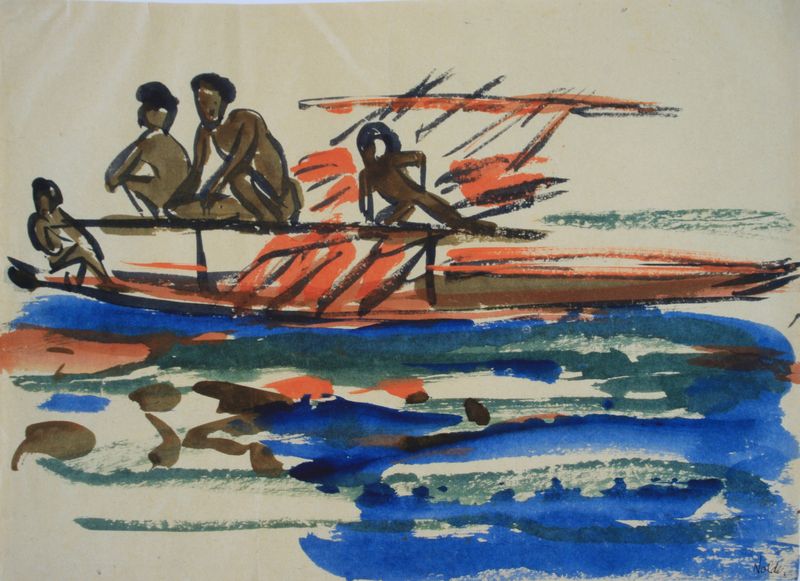
Titel: Boot mit Eingeborenen
Künstler: Emil Nolde
Standort: Seebüll
Institution: Nolde Stiftung
Schlagwörter: blau, gemälde, mann, meer, nackt, wasser, weiß, akte, aquarell, fluss, grün, menschen, ocker, see, sitzen, bewegung, braun, köpfe, männer, orange, schwarz, skizze, türkis, rot, beige, arme, öl, gewässer, boot, boote, ruder, segel, wellen, papier, umrisse, studie, afrika, flächen, farbe, linien, figuren, ausleger, exotisch, striche, ozean, neger, schwarze, kanu, hocken, konturen, entwurf, afrikaner, fahrt, skitze, einheimische